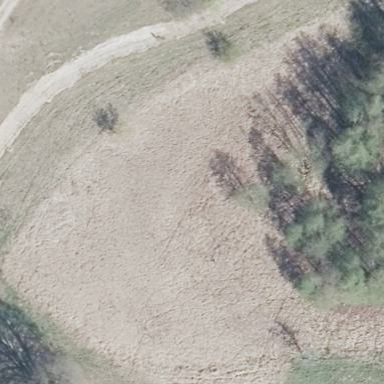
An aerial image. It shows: Wet meadow within wetland area used as meadow.